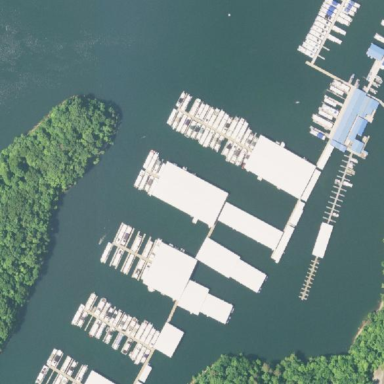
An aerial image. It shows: Marina on leisure land.